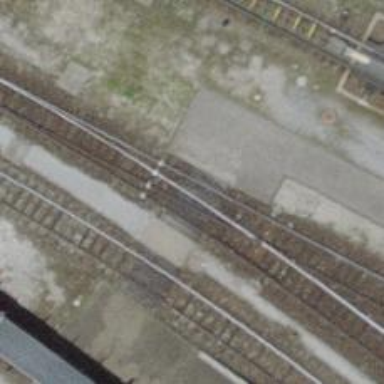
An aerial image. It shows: Railway level crossing.